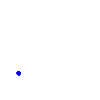
Particle: electron